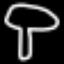
Label: mushroom